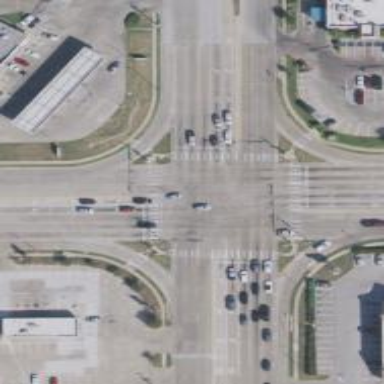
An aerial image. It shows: Marked crossing on footway.